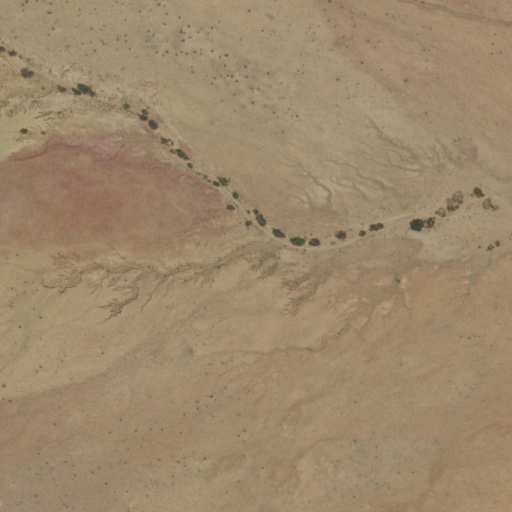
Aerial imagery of valley in New Mexico named Cañon de la Ternera containing grassland and shrub